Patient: sex M, age 75
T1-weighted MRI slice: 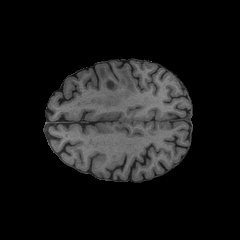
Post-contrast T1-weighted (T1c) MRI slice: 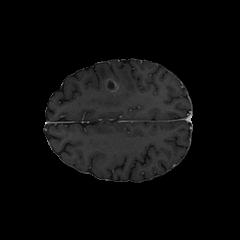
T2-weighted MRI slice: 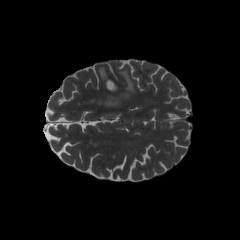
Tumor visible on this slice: yes
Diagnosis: Glioblastoma, IDH-wildtype
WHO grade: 4